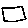
Label: square